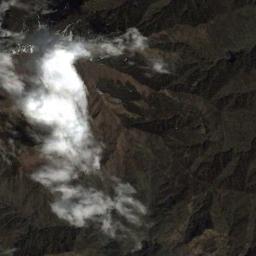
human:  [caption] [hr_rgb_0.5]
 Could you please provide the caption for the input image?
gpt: The white cloud is above the mountain .

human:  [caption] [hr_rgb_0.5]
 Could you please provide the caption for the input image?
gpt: A thin cloud floated over the sea .

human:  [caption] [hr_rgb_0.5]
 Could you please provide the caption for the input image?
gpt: Sparse white clouds on green hills .

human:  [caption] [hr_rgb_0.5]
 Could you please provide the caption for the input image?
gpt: The cumulus clouds are located above the land covered by some vegetation while some ups and downs are on the land .

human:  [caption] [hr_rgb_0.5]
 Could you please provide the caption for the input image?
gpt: There are some clouds over a mountain .